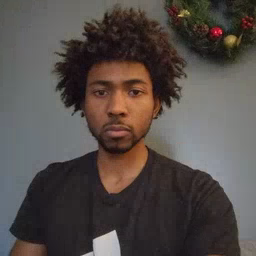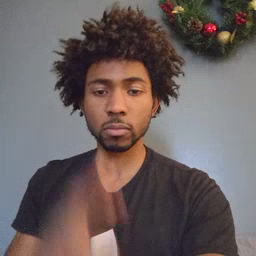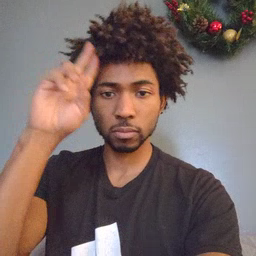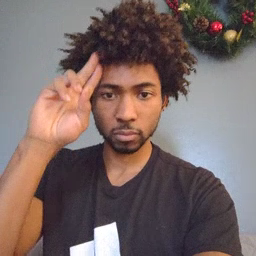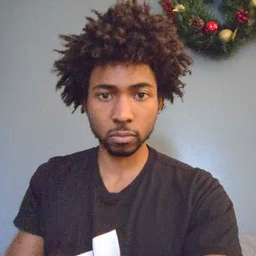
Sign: uncle